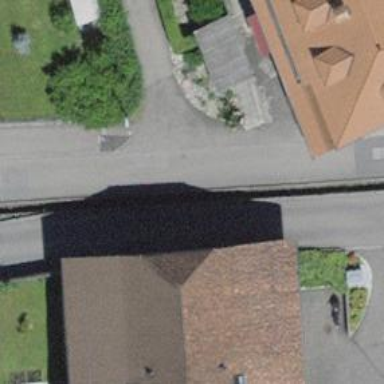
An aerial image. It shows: Residential road with asphalt surface and no sidewalks.